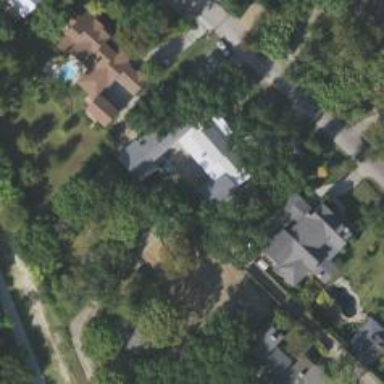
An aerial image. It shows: Alley classified as service road.